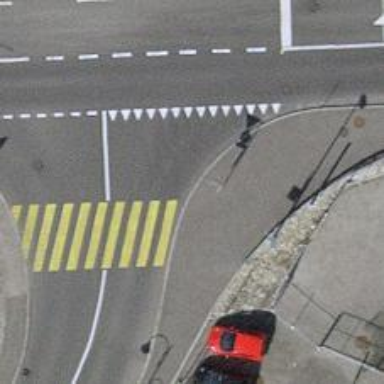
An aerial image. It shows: Zebra crossing on the road.